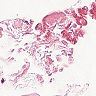
Metastatic tissue present: no